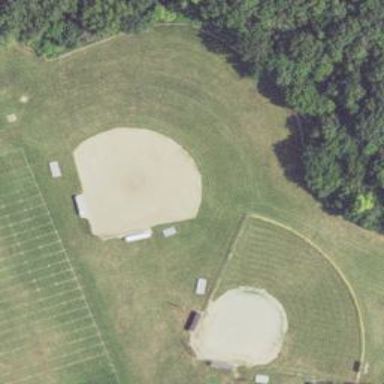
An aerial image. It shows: Baseball pitch for leisure and sports activities.